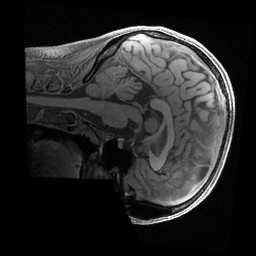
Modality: T1w
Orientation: sagittal
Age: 38
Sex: female
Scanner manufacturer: siemens
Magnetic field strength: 3 T
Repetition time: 2.4 s
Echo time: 0.00241 s